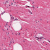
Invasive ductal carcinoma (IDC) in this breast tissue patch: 0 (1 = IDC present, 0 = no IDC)